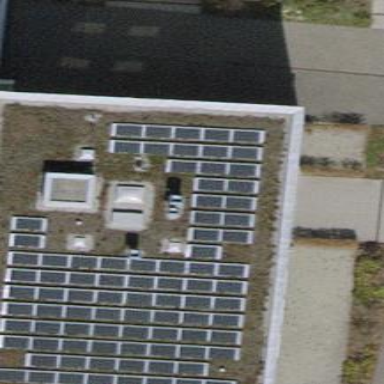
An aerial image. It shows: Solar photovoltaic panel generating electricity through small installation.